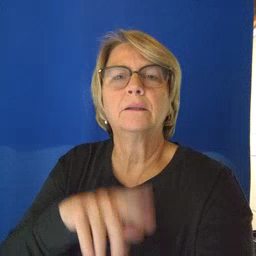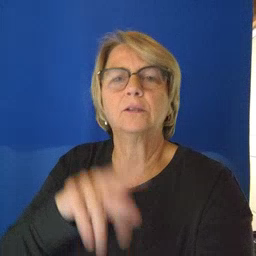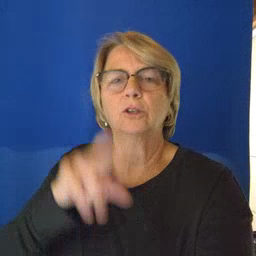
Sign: drink